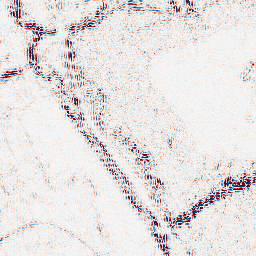
Category: wavelet
Decomposition family: wavelet_dwt
Decomposition parameters: wavelet: sym4
level: 2
Upsampling method: lanczos
Upsampling parameters: scale: 2
Upsampling scale: 2